Interaction volume radius: 10 \u00c5
Interaction volume height: 20 \u00c5
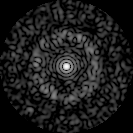
Disorder parameter: 0.8526